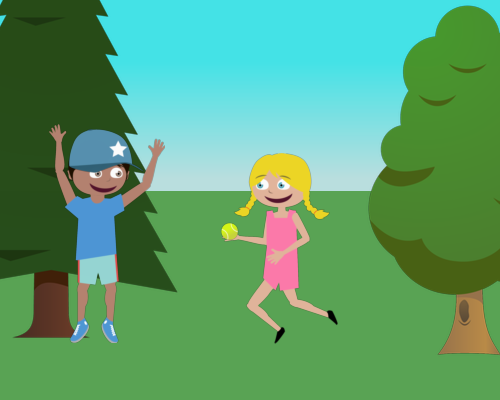
medium pine tree top cut off on the left and fluffy tree on the right and sides a happy boy hides pine tree on the right hands up wearing a star hat shorts at pine tree level and a girl near fluffy tree runs facing left with tennis ball